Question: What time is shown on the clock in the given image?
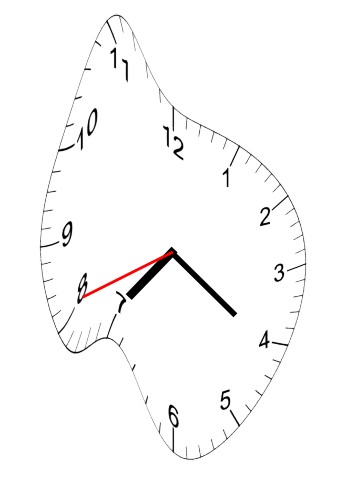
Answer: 07:20:41